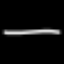
Label: line